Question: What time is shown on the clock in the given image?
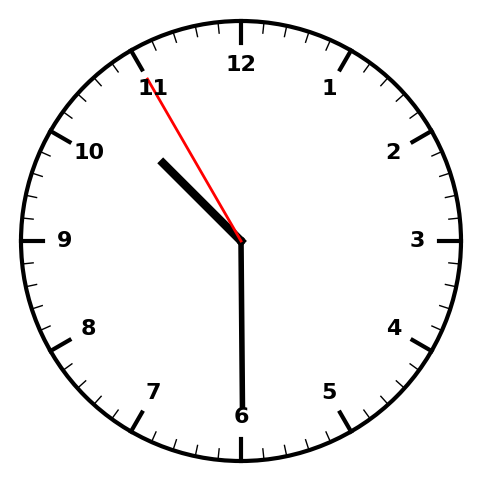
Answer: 10:29:55